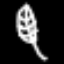
Label: leaf